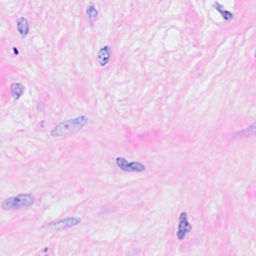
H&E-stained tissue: Breast